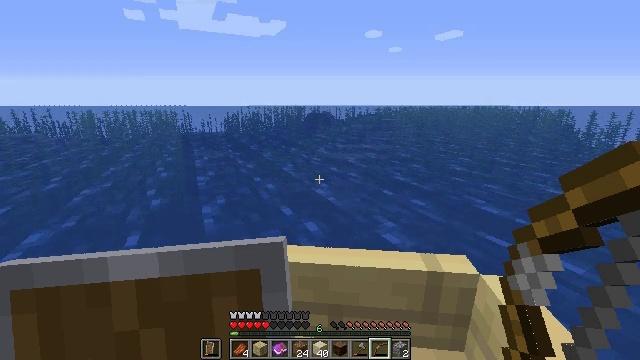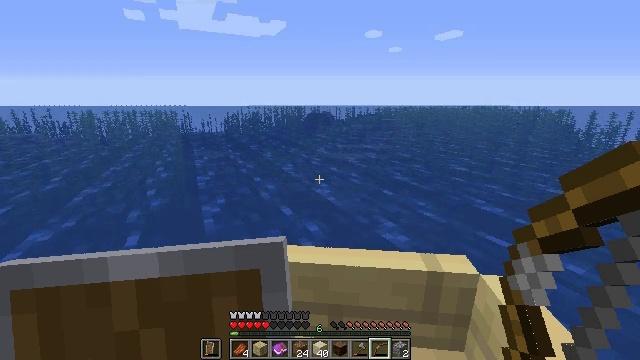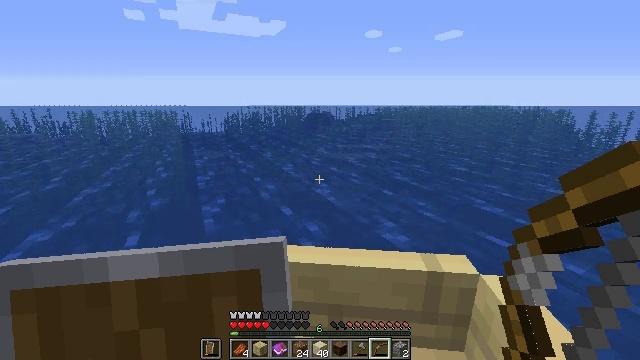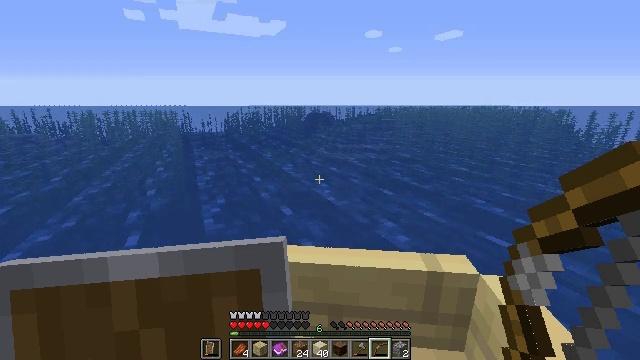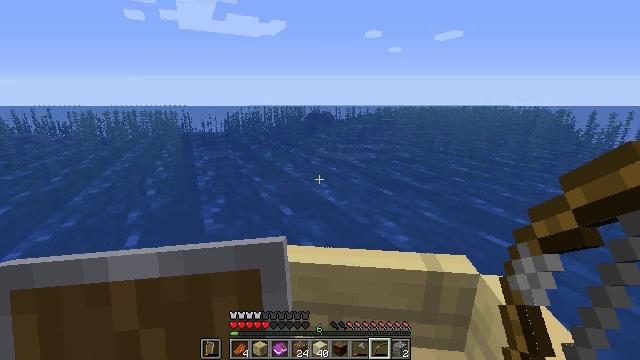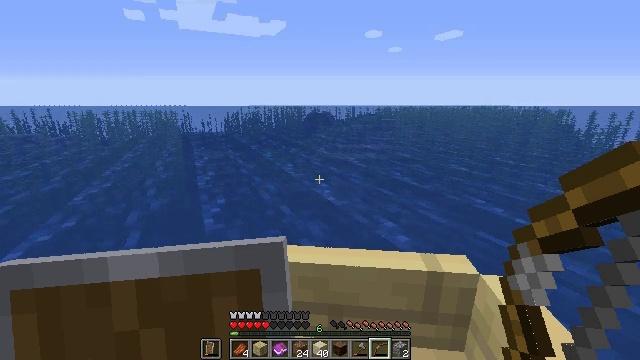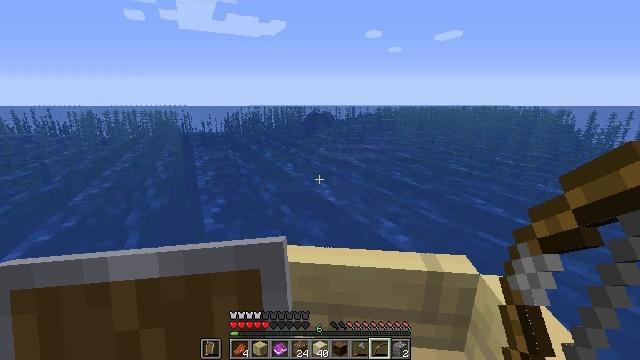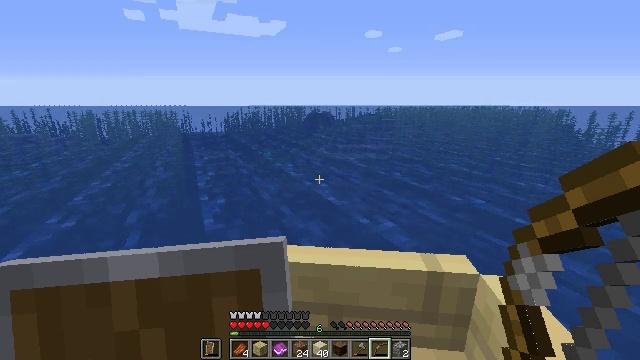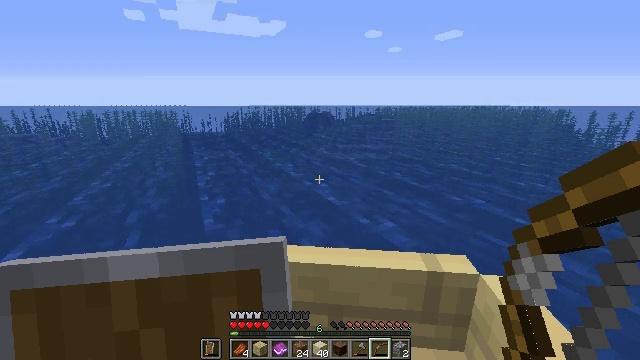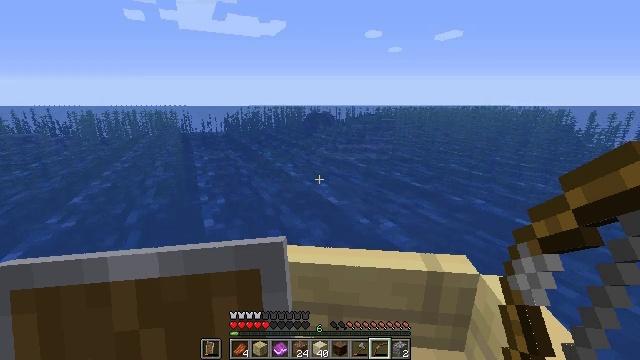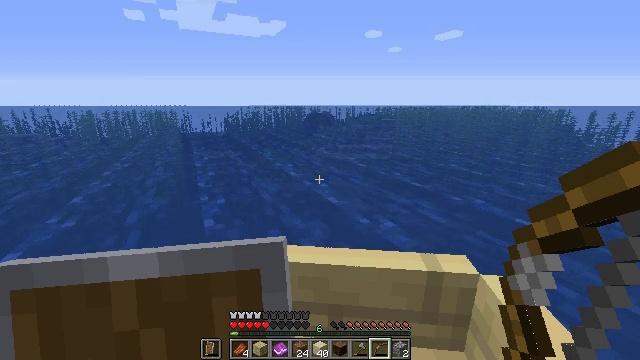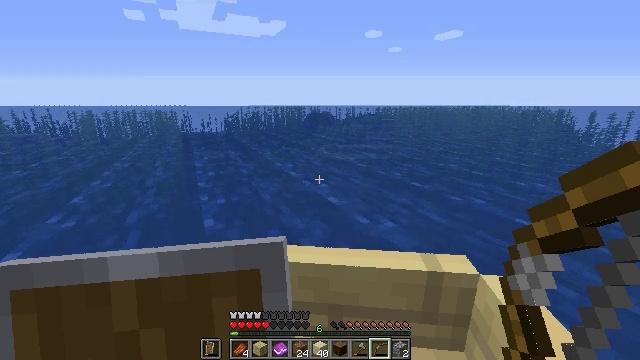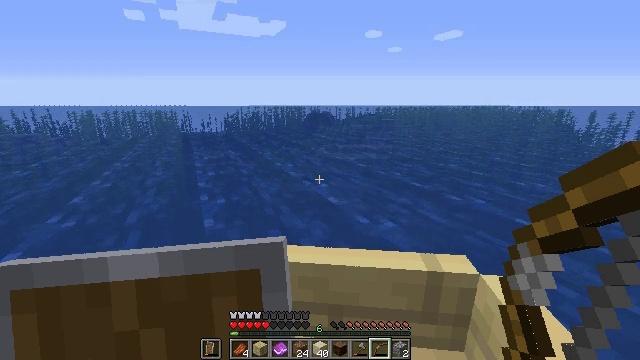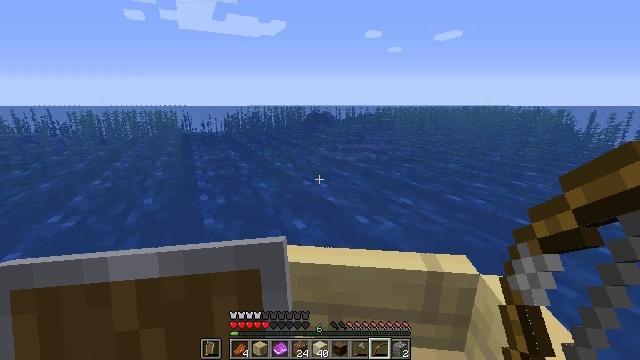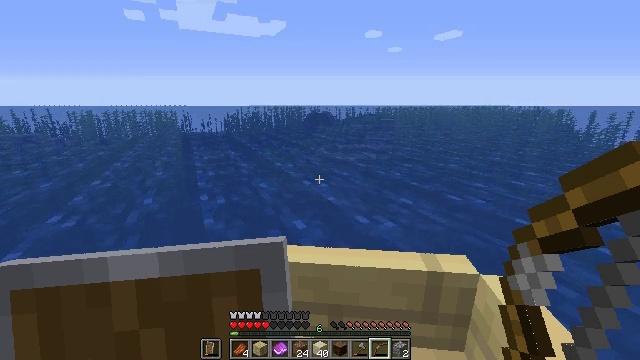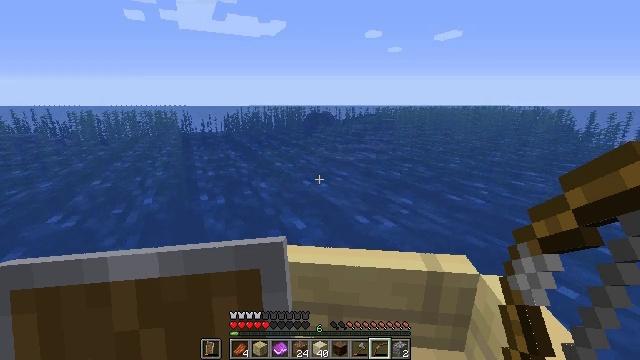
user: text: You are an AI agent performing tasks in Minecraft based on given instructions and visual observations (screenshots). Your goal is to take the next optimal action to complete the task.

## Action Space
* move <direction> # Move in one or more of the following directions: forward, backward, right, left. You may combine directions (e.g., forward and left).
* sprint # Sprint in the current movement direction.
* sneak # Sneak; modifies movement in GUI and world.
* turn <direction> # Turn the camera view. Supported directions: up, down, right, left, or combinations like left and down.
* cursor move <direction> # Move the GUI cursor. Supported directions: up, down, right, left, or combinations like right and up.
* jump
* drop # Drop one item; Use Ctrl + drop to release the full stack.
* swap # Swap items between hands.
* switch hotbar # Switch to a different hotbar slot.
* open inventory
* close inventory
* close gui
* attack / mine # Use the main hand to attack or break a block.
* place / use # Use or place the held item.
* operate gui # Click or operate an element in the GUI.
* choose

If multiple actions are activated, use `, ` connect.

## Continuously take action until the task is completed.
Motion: motion action
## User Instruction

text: Gather packed ice blocks.
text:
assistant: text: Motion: no_op
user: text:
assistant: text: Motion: no_op
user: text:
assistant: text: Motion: no_op
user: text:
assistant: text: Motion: no_op
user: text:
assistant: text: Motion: no_op
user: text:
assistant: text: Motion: no_op
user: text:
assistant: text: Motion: no_op
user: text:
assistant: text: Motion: no_op
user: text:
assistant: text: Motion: no_op
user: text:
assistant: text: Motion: no_op
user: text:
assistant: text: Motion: no_op
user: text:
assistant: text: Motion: no_op
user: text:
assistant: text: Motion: no_op
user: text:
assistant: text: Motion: no_op
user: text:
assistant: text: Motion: no_op
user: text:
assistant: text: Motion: no_op
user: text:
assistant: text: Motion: no_op
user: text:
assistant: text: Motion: no_op
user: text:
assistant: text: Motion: no_op
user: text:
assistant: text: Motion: no_op
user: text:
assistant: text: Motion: no_op
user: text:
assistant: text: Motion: no_op
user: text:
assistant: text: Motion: no_op
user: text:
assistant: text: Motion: no_op
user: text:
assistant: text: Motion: no_op
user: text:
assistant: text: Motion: no_op
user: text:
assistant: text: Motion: no_op
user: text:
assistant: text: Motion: no_op
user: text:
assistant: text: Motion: no_op
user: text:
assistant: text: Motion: no_op